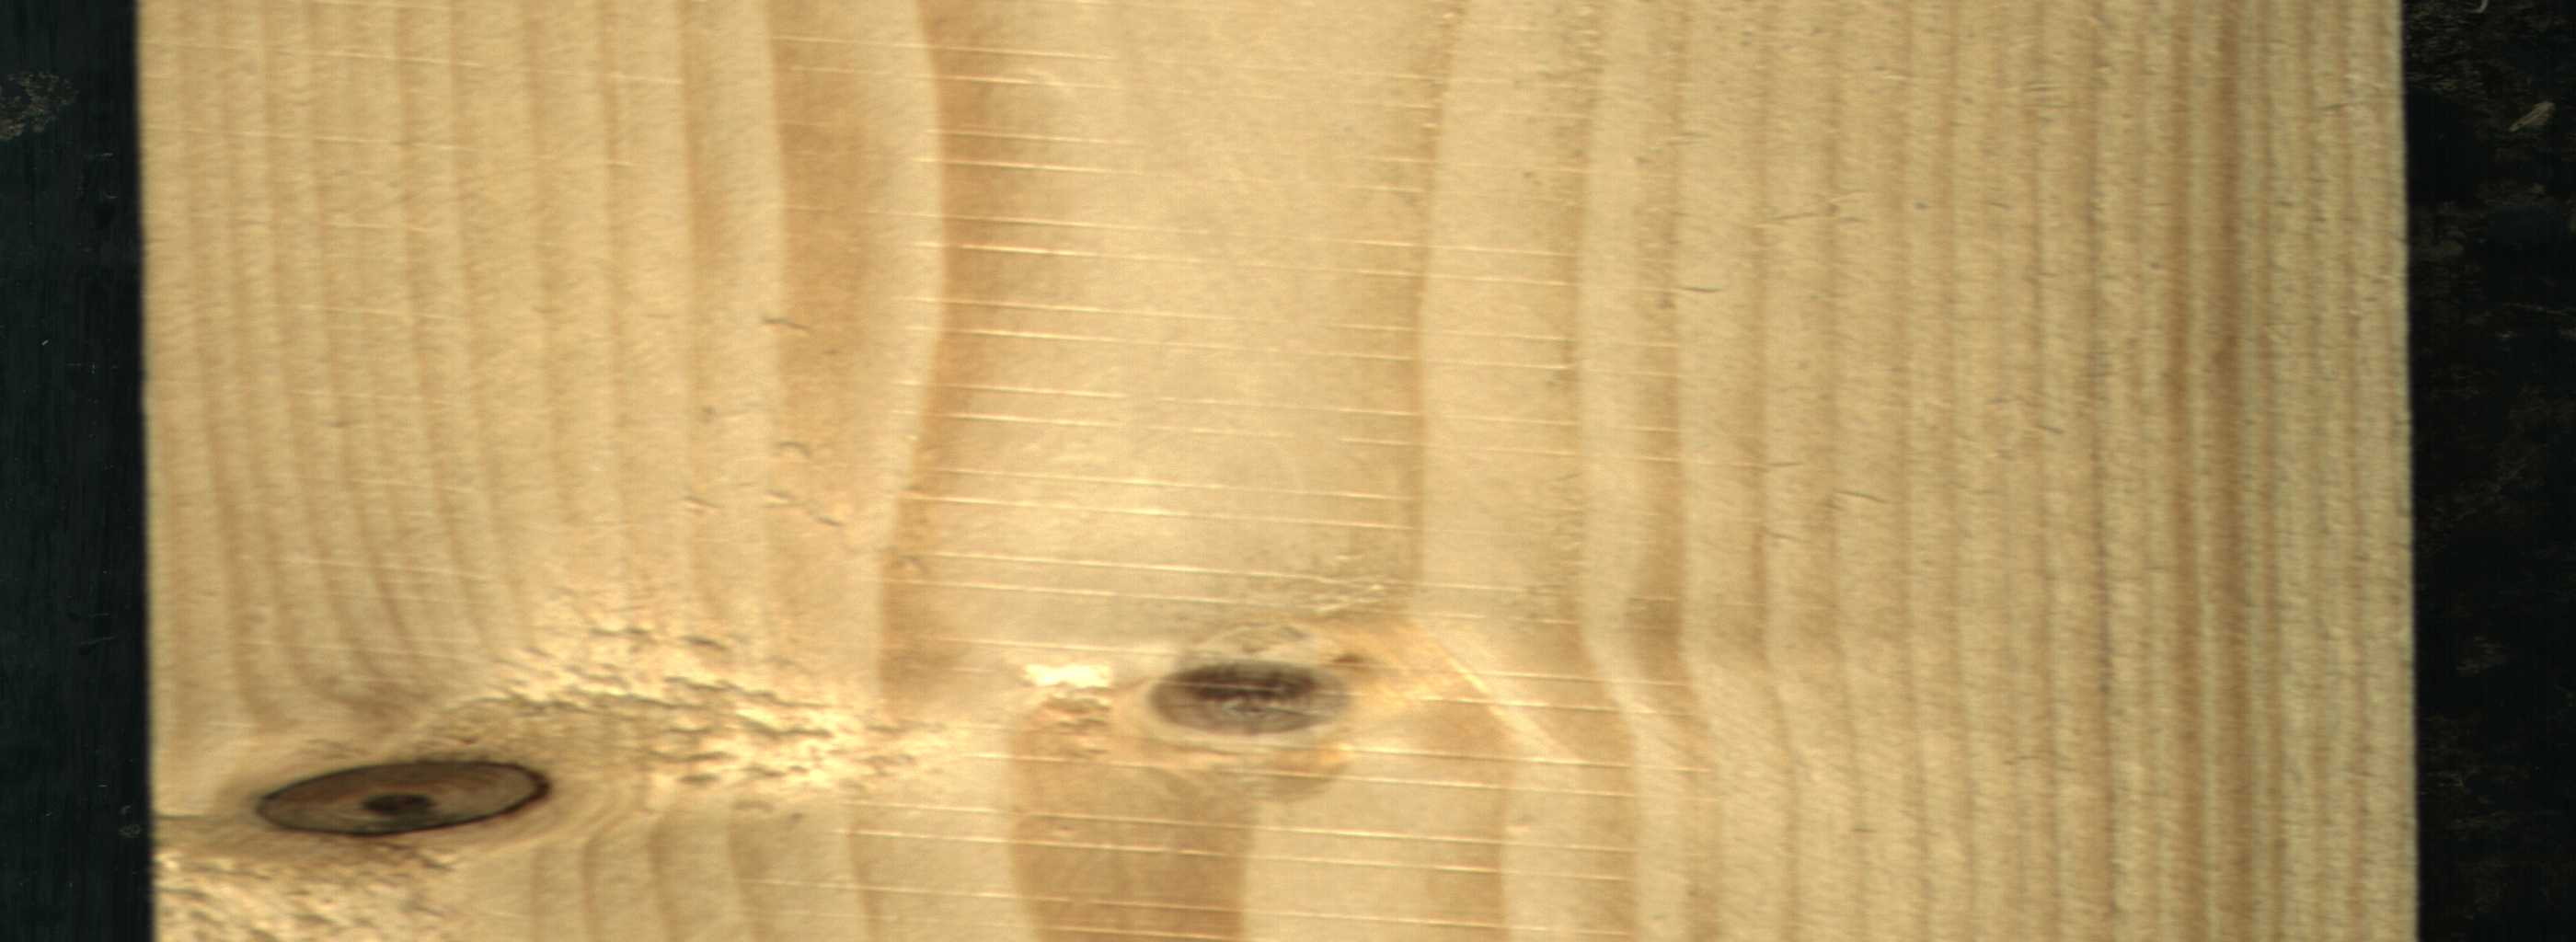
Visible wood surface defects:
Dead_Knot
Live_Knot